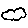
Label: cloud